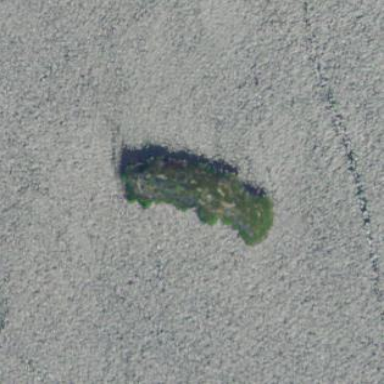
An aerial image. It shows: Island with natural coastline.